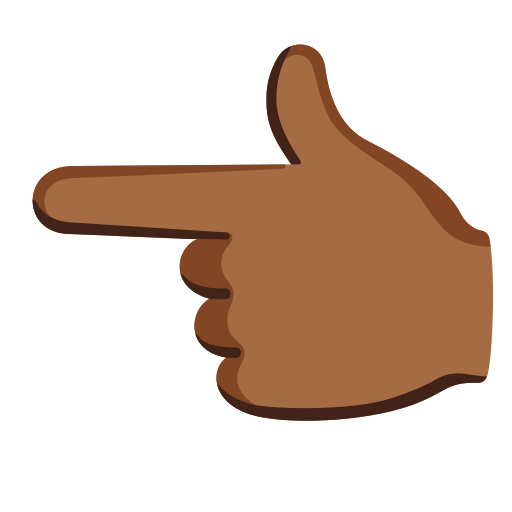
Emoji: 👈🏾